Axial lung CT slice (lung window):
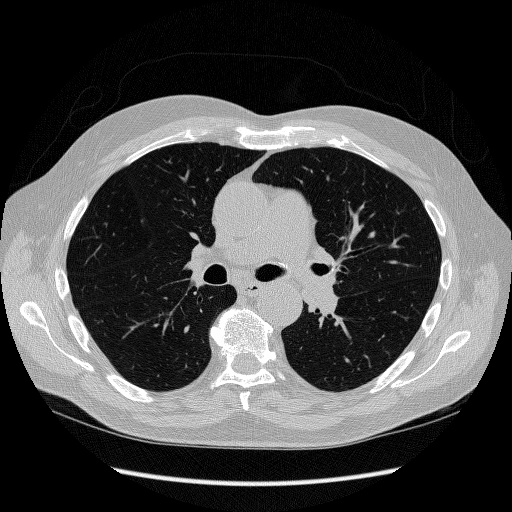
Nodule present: no